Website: crate-barrel
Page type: review-order
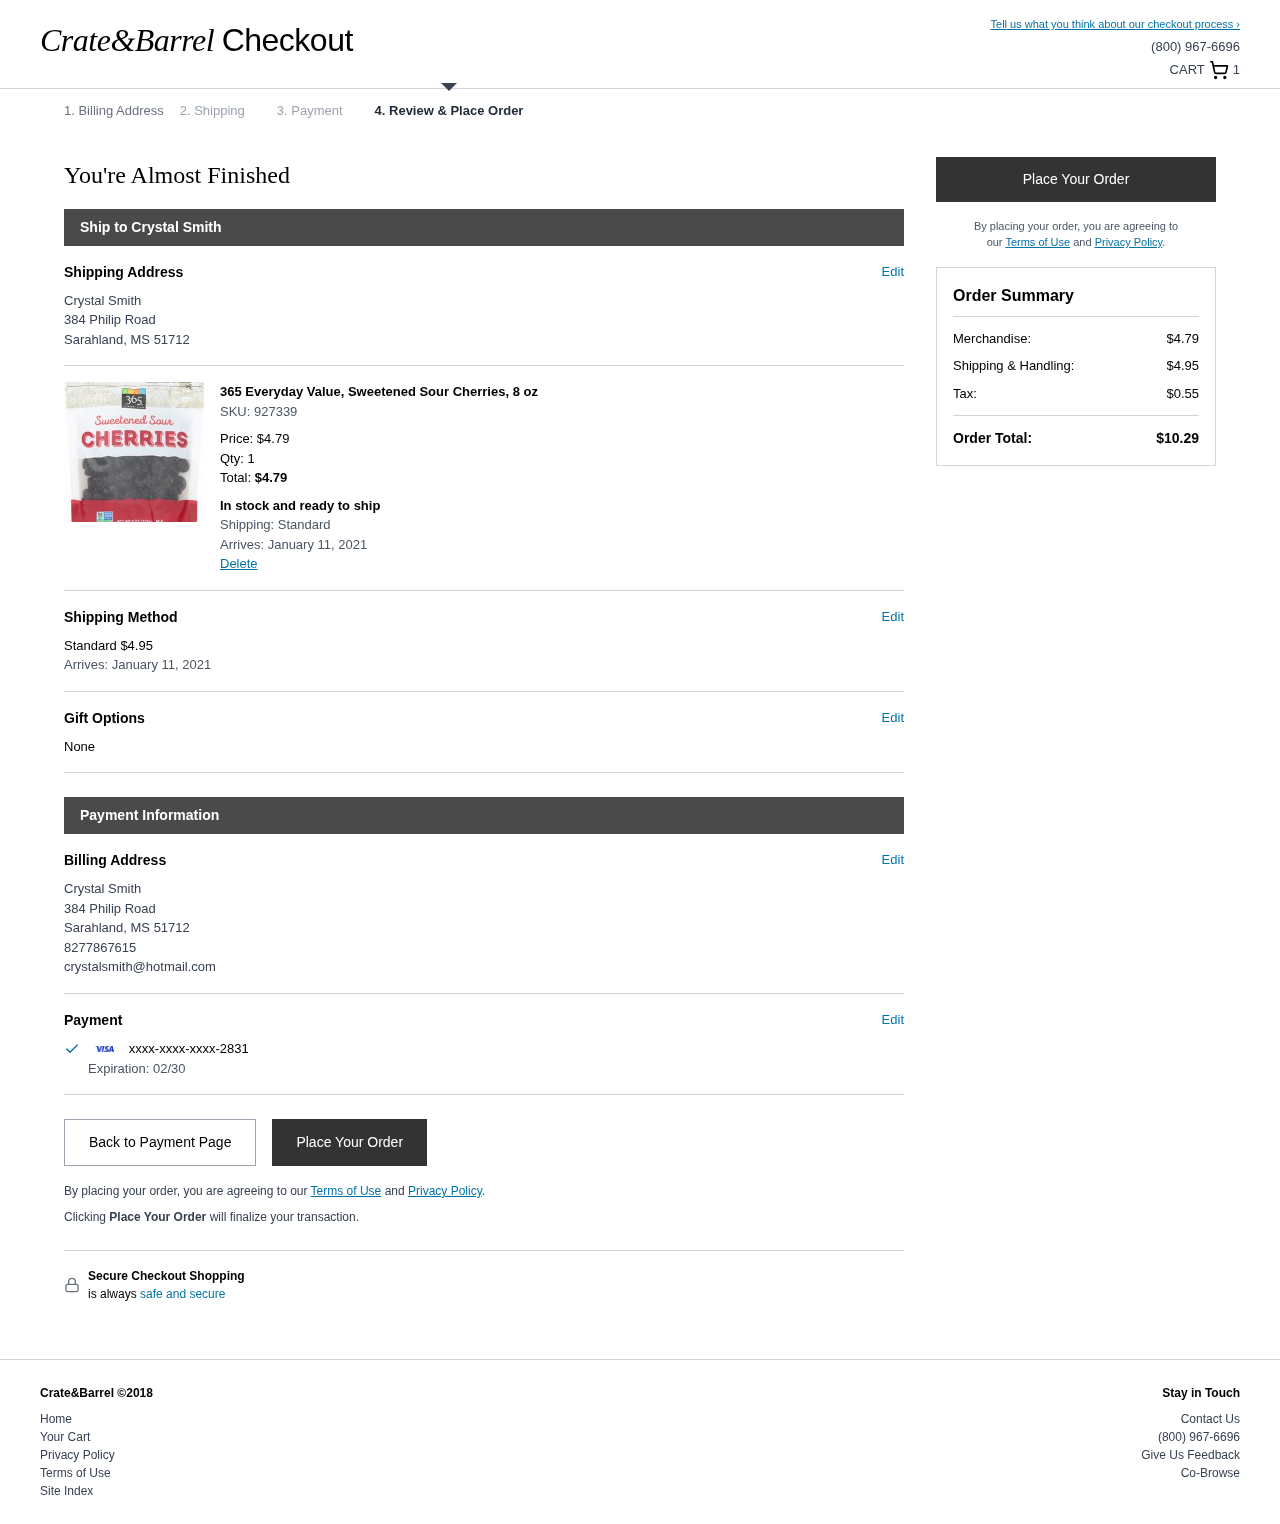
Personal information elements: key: PII_CARD_EXPIRY
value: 02/30
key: PII_CARD_LAST4
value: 2831
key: PII_EMAIL
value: crystalsmith@hotmail.com
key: PII_FULLNAME
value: Crystal Smith
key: PII_PHONE
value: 8277867615
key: PII_STREET
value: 384 Philip Road
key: PII_FULLNAME2
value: Crystal Smith
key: PII_CITY2
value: Sarahland
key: PII_STATE_ABBR2
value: MS
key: PII_POSTCODE
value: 51712
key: PII_POSTCODE_FULL
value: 51712
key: PII_POSTCODE_NUMERIC
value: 51712
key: PII_FULLNAME3
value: Crystal Smith
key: PII_CITY3
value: Sarahland
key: PII_STATE_ABBR3
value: MS
Product elements: key: PRODUCT1_NAME
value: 365 Everyday Value, Sweetened Sour Cherries, 8 oz
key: PRODUCT1_PRICE
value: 4.79
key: PRODUCT1_QUANTITY
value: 1
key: PRODUCT1_SKU
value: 927339
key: PRODUCT1_TOTAL
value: $4.79
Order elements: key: ORDER_NUM_ITEMS
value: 1
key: ORDER_DELIVERY_DATE
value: January 11, 2021
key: ORDER_SHIPPING_COST
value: $4.95
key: ORDER_DELIVERY_DATE2
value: January 11, 2021
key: ORDER_SUBTOTAL
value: $4.79
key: ORDER_SHIPPING_COST2
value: $4.95
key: ORDER_TAX
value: $0.55
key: ORDER_TOTAL
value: $10.29